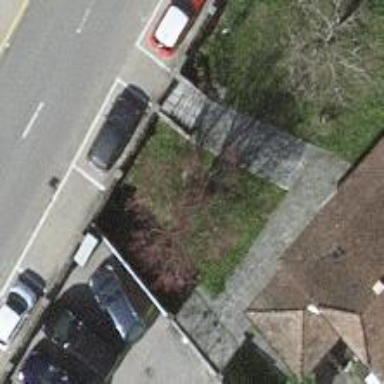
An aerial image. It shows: Bus stop with platform for public transport.